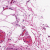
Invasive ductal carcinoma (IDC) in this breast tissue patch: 0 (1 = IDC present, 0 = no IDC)